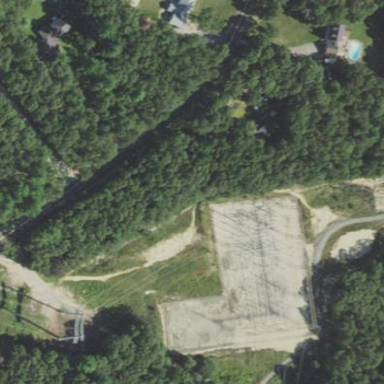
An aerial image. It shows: Outdoor power substation surrounded by fence. This substation operates at the transmission level.